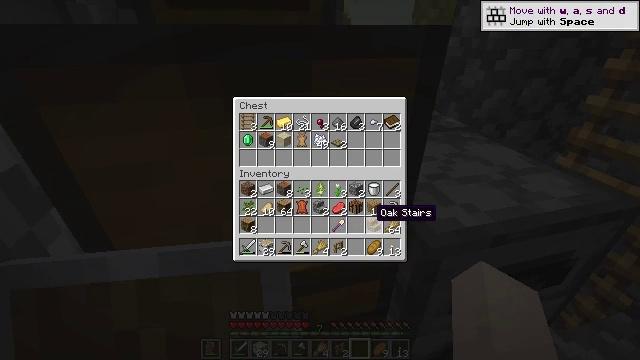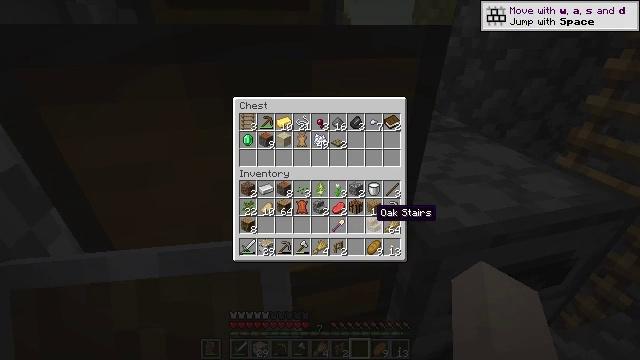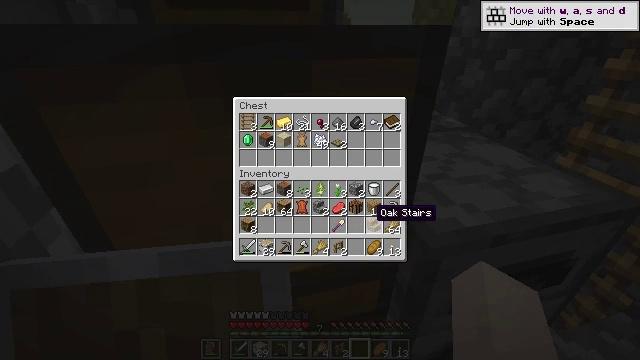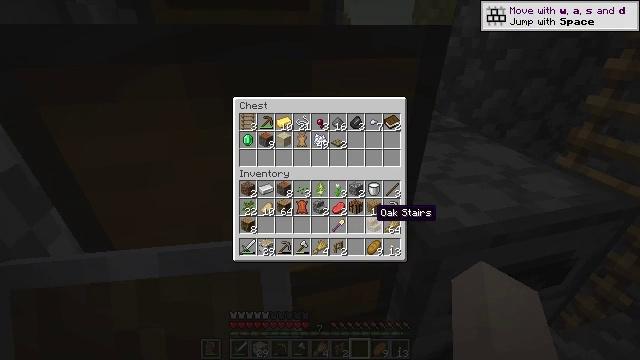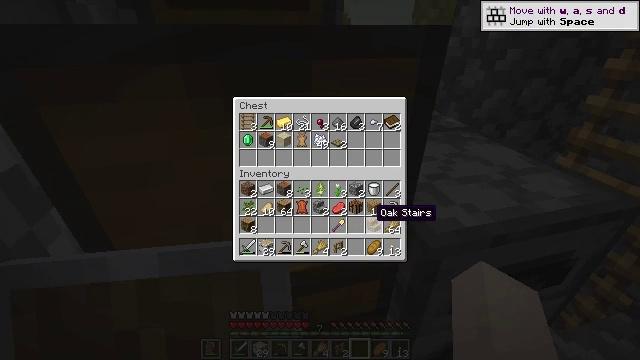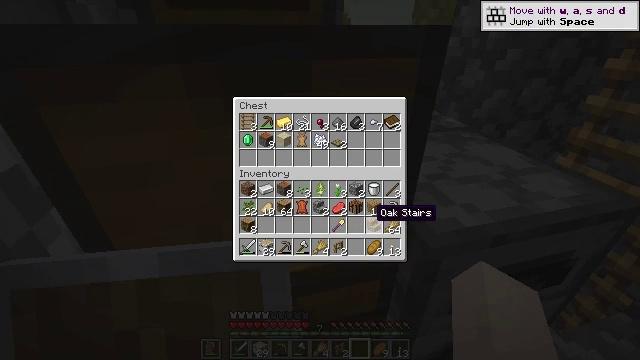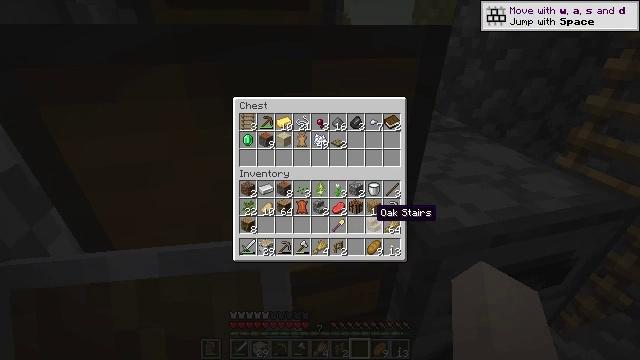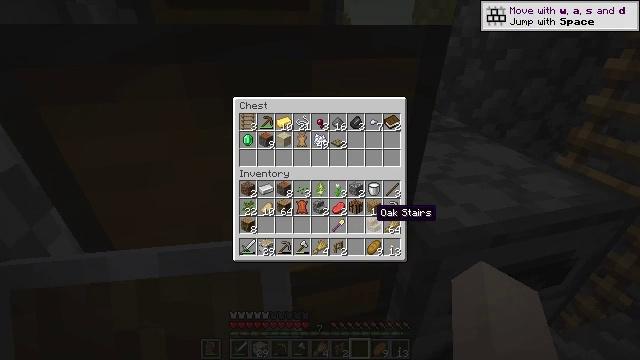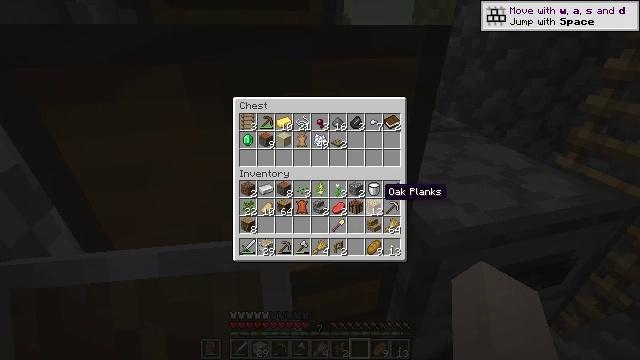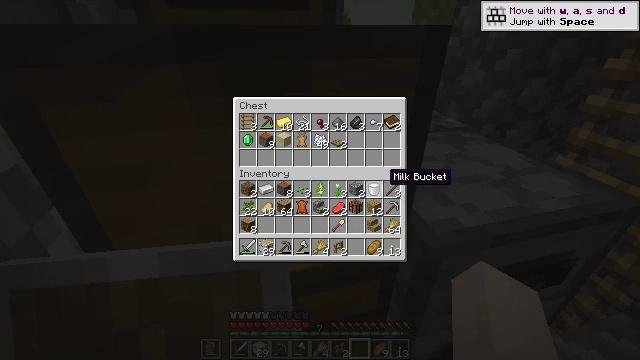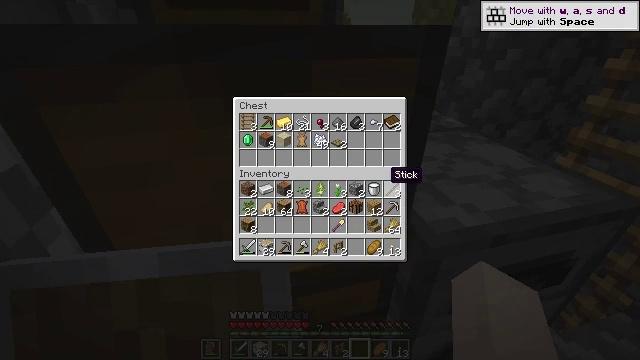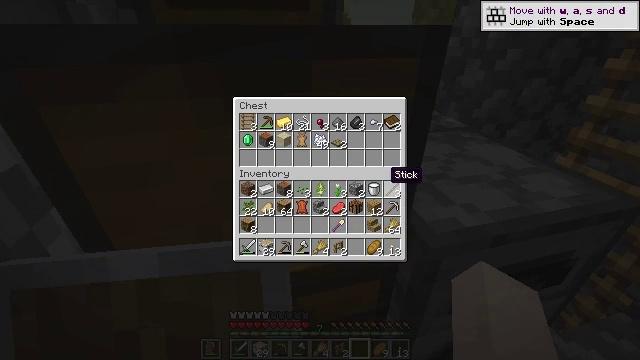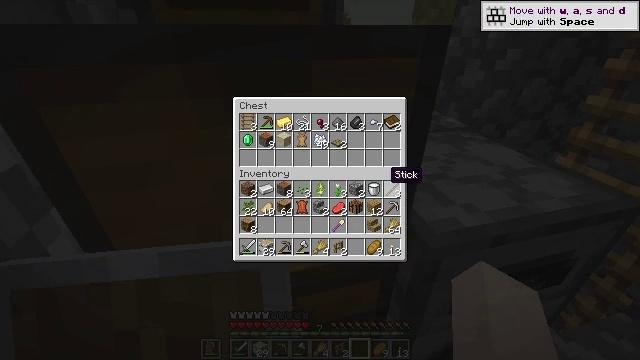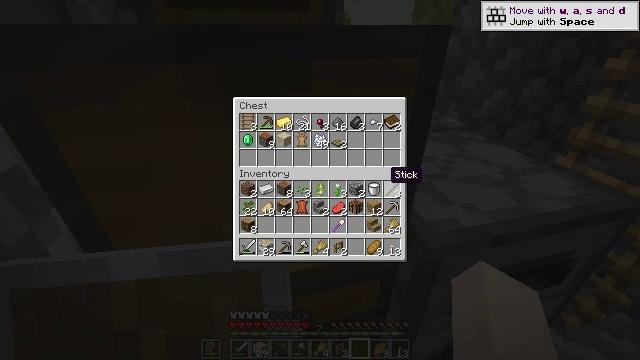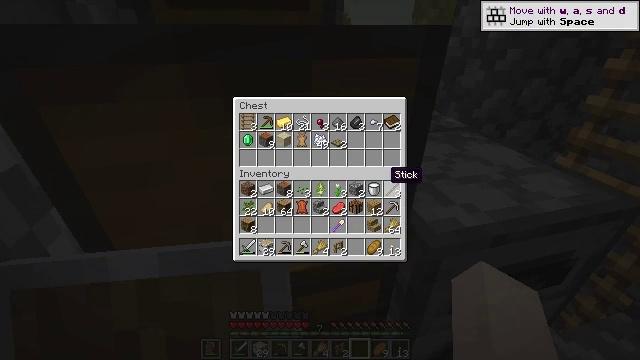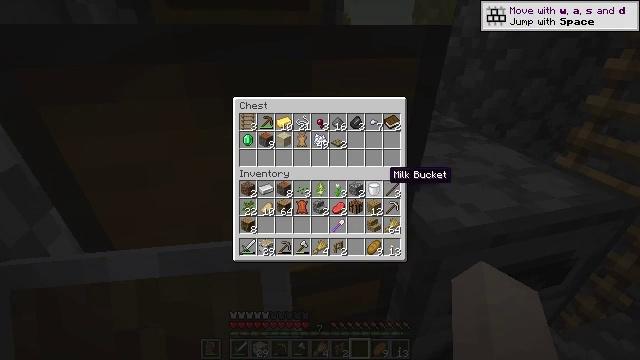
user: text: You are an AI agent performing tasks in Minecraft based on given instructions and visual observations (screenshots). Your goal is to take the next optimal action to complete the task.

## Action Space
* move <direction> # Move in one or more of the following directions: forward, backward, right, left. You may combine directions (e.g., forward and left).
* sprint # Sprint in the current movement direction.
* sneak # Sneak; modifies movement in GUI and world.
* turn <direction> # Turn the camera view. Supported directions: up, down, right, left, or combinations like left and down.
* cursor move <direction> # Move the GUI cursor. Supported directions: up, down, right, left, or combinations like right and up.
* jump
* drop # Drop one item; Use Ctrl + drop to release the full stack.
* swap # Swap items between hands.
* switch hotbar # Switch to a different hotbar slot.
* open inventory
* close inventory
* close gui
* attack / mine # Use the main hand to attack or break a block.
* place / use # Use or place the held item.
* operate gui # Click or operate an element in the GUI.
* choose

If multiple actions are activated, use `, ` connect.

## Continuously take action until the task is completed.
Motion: motion action
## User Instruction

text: Craft a hay block.
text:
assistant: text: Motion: no_op
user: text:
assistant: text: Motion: no_op
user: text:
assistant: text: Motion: no_op
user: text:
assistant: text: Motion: no_op
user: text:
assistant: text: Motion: no_op
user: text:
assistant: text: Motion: no_op
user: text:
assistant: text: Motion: no_op
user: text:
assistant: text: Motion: cursor move right and up
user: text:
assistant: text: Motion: cursor move up
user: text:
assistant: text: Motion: no_op
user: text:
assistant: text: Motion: no_op
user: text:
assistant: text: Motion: no_op
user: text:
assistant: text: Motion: no_op
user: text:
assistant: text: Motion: no_op
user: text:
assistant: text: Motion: no_op
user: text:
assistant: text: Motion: no_op
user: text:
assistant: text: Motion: no_op
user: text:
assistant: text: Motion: no_op
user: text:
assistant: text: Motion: no_op
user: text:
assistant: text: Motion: operate gui
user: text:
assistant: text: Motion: operate gui
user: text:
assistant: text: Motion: operate gui
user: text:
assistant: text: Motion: no_op
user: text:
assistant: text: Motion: cursor move down
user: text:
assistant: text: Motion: cursor move down
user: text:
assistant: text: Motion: cursor move down
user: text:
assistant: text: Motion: no_op
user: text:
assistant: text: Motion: no_op
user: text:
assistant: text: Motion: no_op
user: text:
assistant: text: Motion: no_op